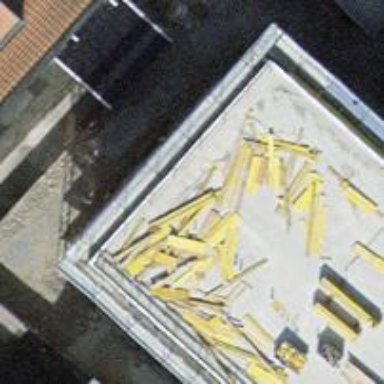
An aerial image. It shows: View of roof of building.